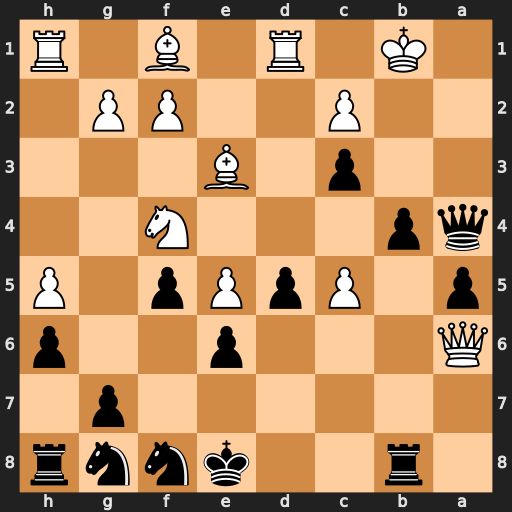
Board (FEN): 1r2knnr/6p1/Q3p2p/p1PpPp1P/qp3N2/2p1B3/2P2PP1/1K1R1B1R
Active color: b
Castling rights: k
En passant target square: -
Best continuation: b3 Qb5+ Rxb5 Bxb5+ Qxb5